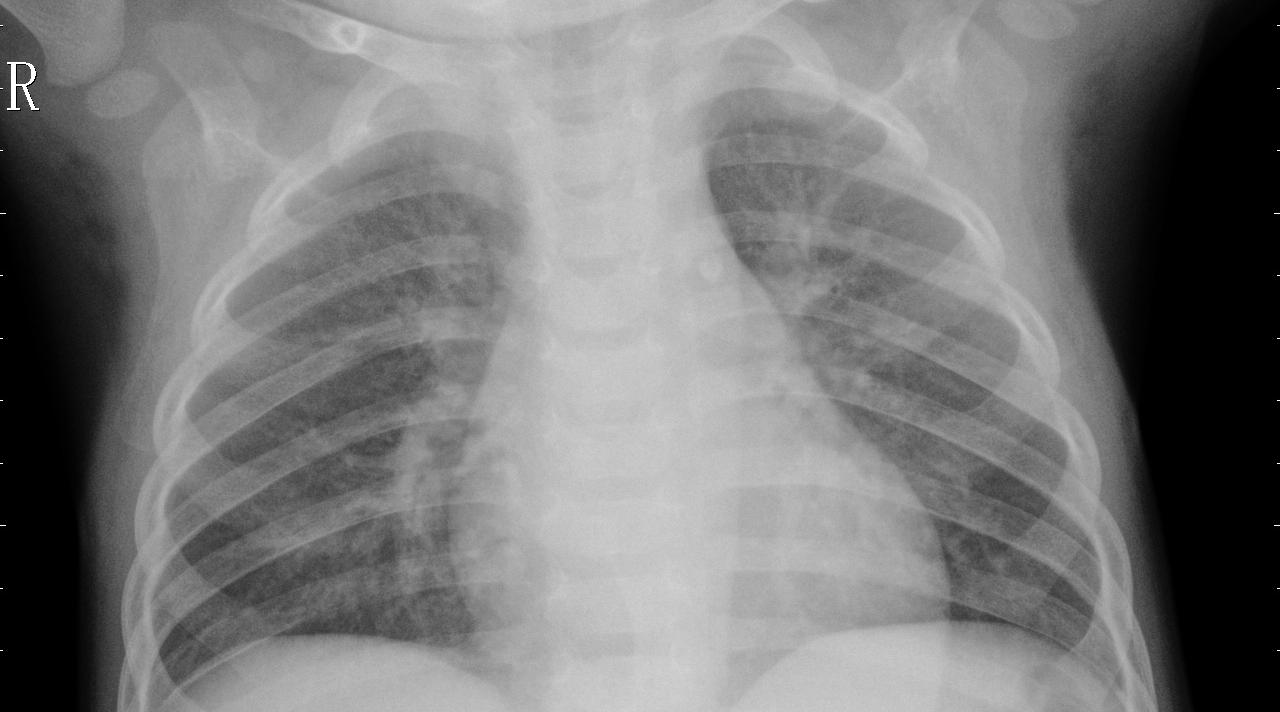
Diagnosis: PNEUMONIA